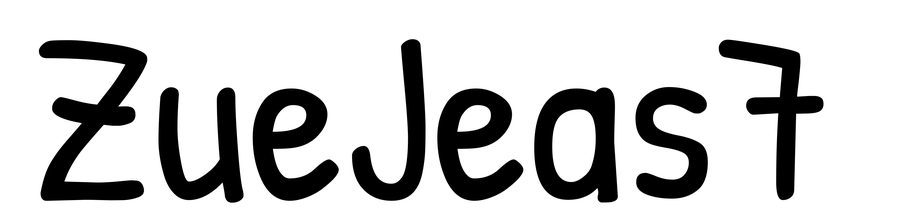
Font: PatrickHand-Regular